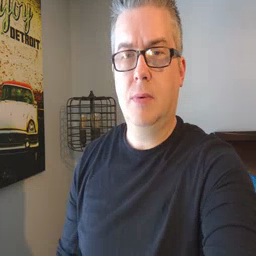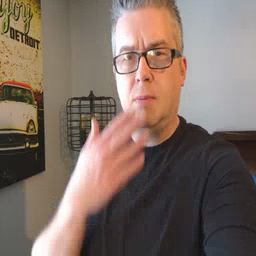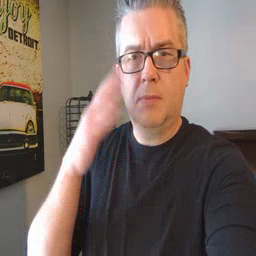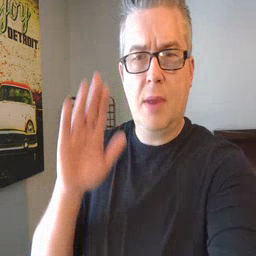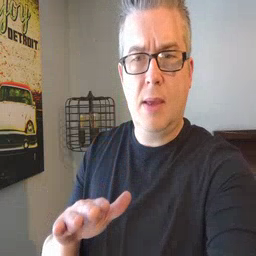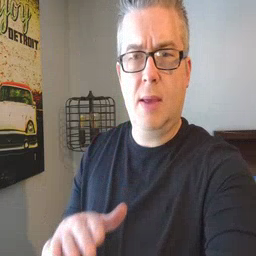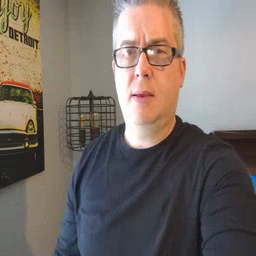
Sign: bad